九年级 · 组合几何学
如图, 在 Rt $\triangle A B C$ 中, $\angle A C B=90^{\circ}, A C=4, B C=3, C D \perp A B$于点 $D$. 点 $P$ 从点 $A$ 出发, 沿 $A \rightarrow D \rightarrow C$ 的路径运动, 运动到点 $C$ 停止, 过点 $P$ 作 $P E \perp A C$ 于点 $E$, 作 $P F \perp B C$ 于点 $F$. 设点 $P$ 运动的路程为 $x$, 四边形 $C E P F$ 的面积为 $y$, 则能反映 $y$ 与 $x$ 之间函数关系的图象是 ( )

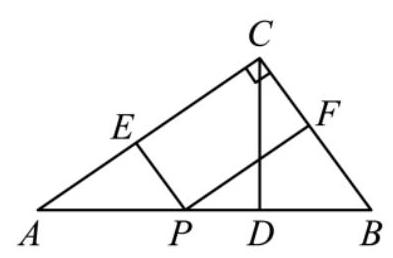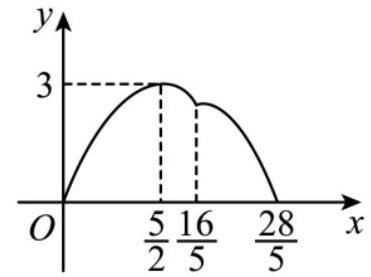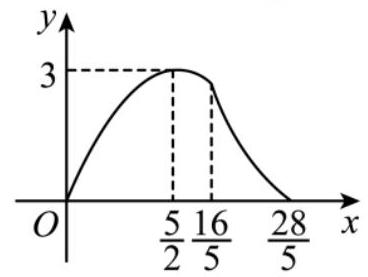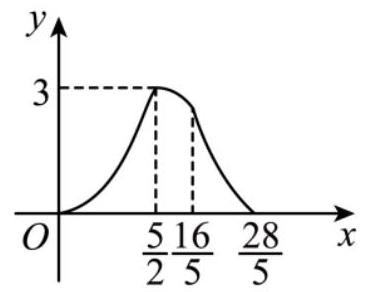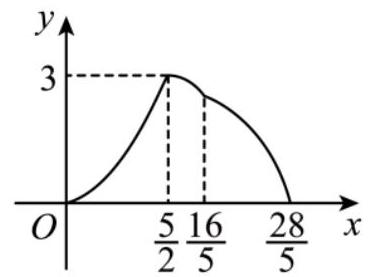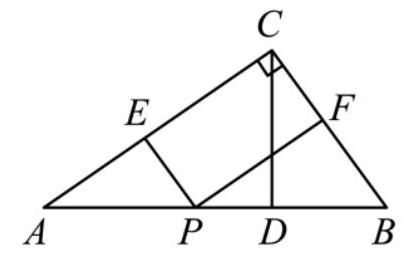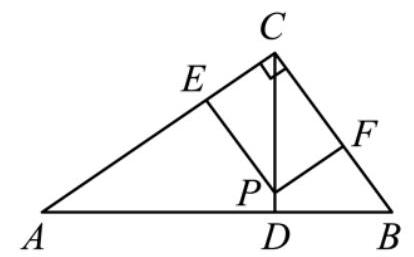
A.

B.

C.

D.


答案: B
解析: 先依次求出 $A B=5, C D=\frac{12}{5}, A D=\frac{16}{5}, B D=\frac{9}{5}$, 证明四边形 $C E P F$ 是矩形, 分点 $P$ 从点 $A$ 出发, 沿 $A \rightarrow D$ 路径运动和点 $P$ 从点 $D$ 出发, 沿 $D \rightarrow C$ 路径运动两种情况, 求出
函数表达式，即可作出判断.

【详解】解: $\because$ 在 Rt $\triangle A B C$ 中, $\angle A C B=90^{\circ}, A C=4, \quad B C=3$,

$\therefore A B=\sqrt{A C^{2}+B C^{2}}=5$.

$\because C D \perp A B$ 于点 $D, S_{\triangle A B C}=\frac{1}{2} A C \cdot B C=\frac{1}{2} A B \cdot C D$,

$\therefore C D=\frac{A C \cdot B C}{A B}=\frac{12}{5}$,

$\therefore A D=\sqrt{A C^{2}-C D^{2}}=\frac{16}{5}, \quad B D=\sqrt{B C^{2}-C D^{2}}=\frac{9}{5}$.

$\because P E \perp A C, \quad P F \perp B C$,

$\therefore$ 四边形 $C E P F$ 是矩形.

(1)如图 1, 当点 $P$ 从点 $A$ 出发, 沿 $A \rightarrow D$ 路径运动时,

图1

即 $0<x<\frac{16}{5}$ 时, $A P=x$, 则 $P E=A P \cdot \sin A=\frac{3}{5} x, P F=P B \cdot \sin B=\frac{4}{5}(5-x)$.

$\therefore$ 四边形 $C E P F$ 的面积 $y=P E \cdot P F=-\frac{12}{25} x^{2}+\frac{12}{5} x=-\frac{12}{25}\left(x-\frac{5}{2}\right)^{2}+3$,

$\therefore$ 当 $0<x<\frac{16}{5}$ 时, 抛物线开口向下, 顶点是 $\left(\frac{5}{2}, 3\right)$.

(2)如图 2, 当点 $P$ 从点 $D$ 出发, 沿 $D \rightarrow C$ 路径运动时,

图2

即 $\frac{16}{5} \leq x<\frac{28}{5}$ 时, $P C=\frac{28}{5}-x$, 则 $P E=P C \cdot \sin \angle A C D=\frac{4}{5}\left(\frac{28}{5}-x\right)$,

$P F=P C \cdot \sin \angle B C D=\frac{3}{5}\left(\frac{28}{5}-x\right)$,

$\therefore$ 四边形 $C E P F$ 的面积 $y=P E \cdot P F=\frac{12}{25}\left(x-\frac{28}{5}\right)^{2}$,
$\therefore$ 当 $\frac{16}{5} \leq x<\frac{28}{5}$ 时, 抛物线开口向上, 顶点是 $\left(\frac{28}{5}, 0\right)$.

综上所述, 能反映 $y$ 与 $x$ 之间函数关系的图象是 $\mathrm{B}$,

故选: B.

【点睛】此题考查了矩形的判定与性质、二次函数的图象的性质、勾股定理、解直角三角形等知识, 数形结合和分类讨论是解题的关键.